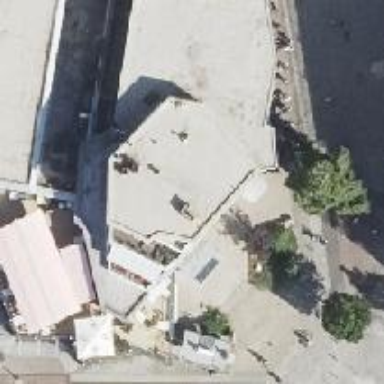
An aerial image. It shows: Part of building.